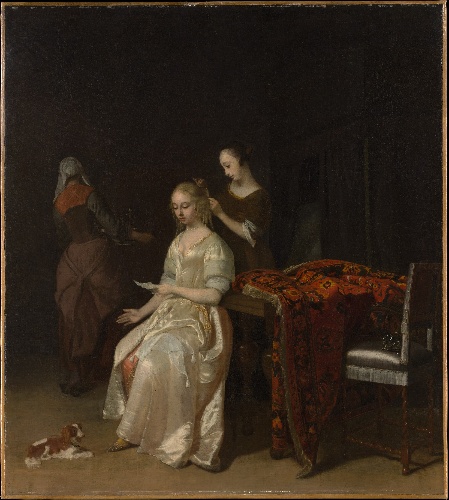
Title: The Love Letter
Artist: Jacob Ochtervelt
Artist bio: Dutch, Rotterdam 1634–1682 Amsterdam
Date: early 1670s
Object type: Painting
Classification: Paintings
Medium: Oil on canvas
Dimensions: 36 x 25 in. (91.4 x 63.5 cm)
Department: European Paintings
Credit line: Gift of Mr. and Mrs. Walter Mendelsohn, 1980
Accession year: 1980
Repository: Metropolitan Museum of Art, New York, NY
Tags: Women|Reading|Dogs|Interiors